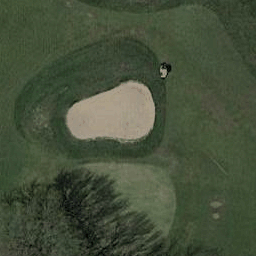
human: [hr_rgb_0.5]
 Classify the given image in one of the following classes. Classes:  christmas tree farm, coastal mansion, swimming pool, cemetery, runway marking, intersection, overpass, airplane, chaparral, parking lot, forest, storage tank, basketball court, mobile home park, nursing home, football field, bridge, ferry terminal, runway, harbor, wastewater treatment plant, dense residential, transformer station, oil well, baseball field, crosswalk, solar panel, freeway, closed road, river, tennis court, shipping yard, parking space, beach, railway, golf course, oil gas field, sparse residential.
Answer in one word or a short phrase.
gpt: golf course